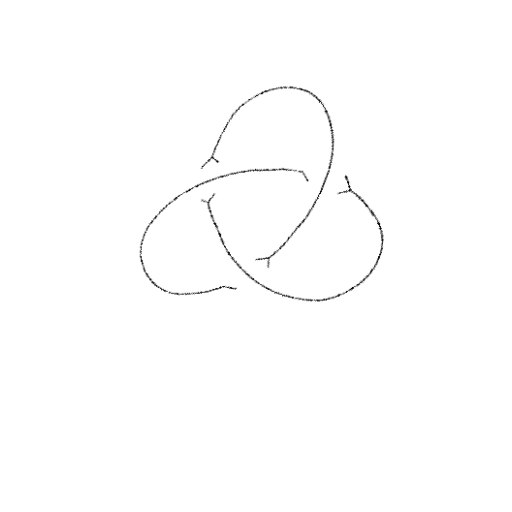
Crossing number: 3